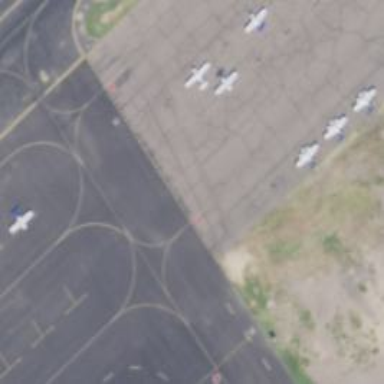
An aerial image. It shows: Image of taxiway at airport.